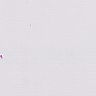
Metastatic tissue present: no